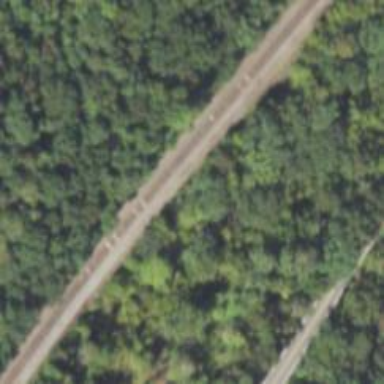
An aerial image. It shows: Abandoned railway.